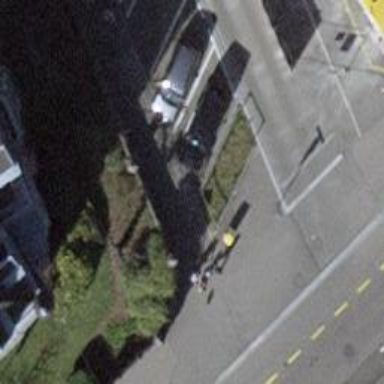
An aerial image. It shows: Post box.